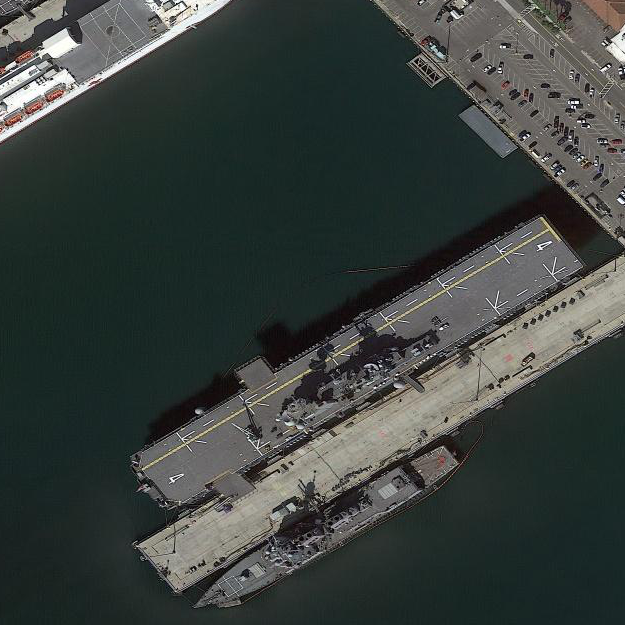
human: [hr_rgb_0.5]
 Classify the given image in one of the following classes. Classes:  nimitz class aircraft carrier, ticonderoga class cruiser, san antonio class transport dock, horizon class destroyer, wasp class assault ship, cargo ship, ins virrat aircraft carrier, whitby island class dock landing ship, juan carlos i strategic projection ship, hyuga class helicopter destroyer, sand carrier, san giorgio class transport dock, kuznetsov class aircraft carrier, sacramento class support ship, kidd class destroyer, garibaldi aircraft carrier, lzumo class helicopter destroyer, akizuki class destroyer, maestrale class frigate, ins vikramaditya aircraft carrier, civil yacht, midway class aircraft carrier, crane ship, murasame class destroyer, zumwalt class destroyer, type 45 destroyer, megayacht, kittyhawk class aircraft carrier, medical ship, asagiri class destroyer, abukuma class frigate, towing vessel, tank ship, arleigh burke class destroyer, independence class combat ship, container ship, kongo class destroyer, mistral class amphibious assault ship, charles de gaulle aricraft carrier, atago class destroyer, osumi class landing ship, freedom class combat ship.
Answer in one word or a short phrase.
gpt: Wasp class assault ship